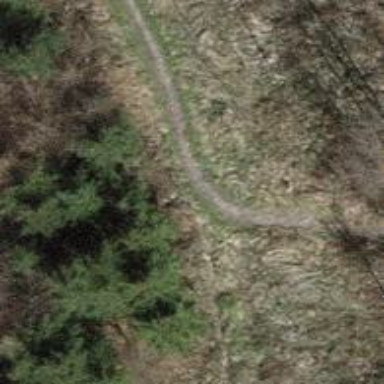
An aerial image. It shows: Unpaved path.